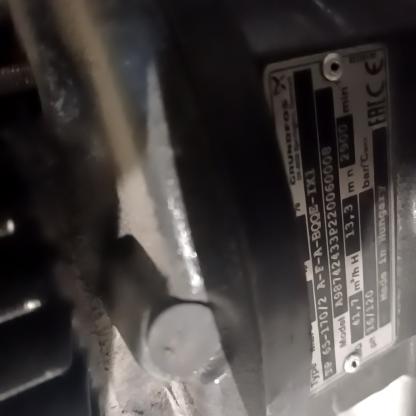
Klasa: tabliczka-znamionowa